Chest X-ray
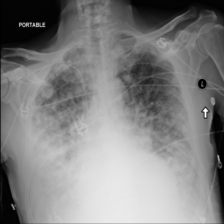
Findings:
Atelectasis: negative
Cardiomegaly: negative
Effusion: negative
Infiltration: negative
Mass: negative
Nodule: negative
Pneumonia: negative
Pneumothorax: negative
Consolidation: negative
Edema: negative
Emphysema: negative
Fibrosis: negative
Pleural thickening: negative
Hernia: negative